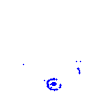
Particle: electron